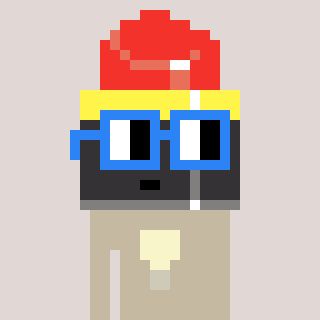
a pixel art character with square blue glasses, a lipstick-shaped head and a bege-colored body on a warm background